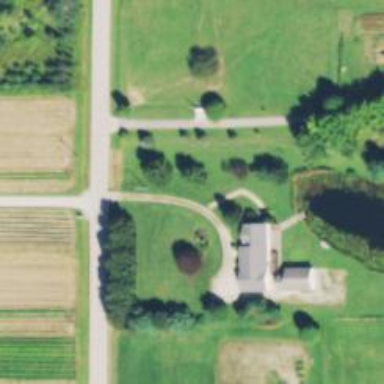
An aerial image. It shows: Driveway leading to service road.